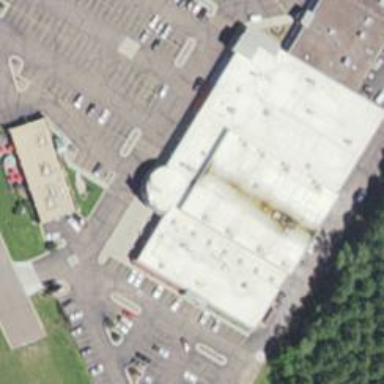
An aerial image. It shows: Cinema.